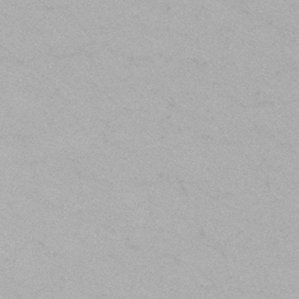
Label: frost